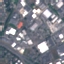
Land use / land cover class: Industrial